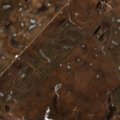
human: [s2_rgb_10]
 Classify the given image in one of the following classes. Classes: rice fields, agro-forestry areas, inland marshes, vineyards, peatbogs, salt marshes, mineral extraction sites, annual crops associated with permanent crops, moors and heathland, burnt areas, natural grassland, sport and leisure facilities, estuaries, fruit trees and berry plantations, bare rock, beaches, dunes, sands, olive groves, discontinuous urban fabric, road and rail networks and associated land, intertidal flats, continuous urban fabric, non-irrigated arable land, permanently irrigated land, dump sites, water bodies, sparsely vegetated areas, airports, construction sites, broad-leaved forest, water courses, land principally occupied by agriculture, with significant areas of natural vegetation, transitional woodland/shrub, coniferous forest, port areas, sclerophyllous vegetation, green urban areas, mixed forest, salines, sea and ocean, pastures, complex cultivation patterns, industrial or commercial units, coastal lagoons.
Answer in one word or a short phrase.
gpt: non-irrigated arable land, broad-leaved forest